Field crop: tomato
Growth stage: 2
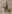
Species: solanum